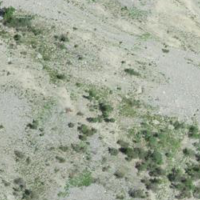
EUNIS habitat code: 32
Species observed at this site:
Erebia epiphron